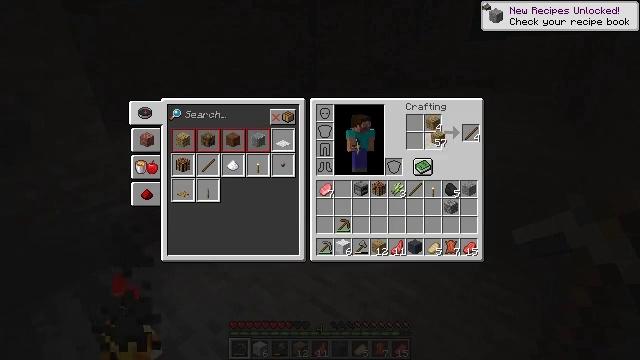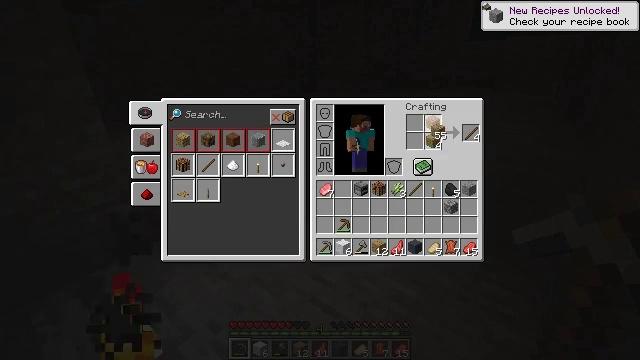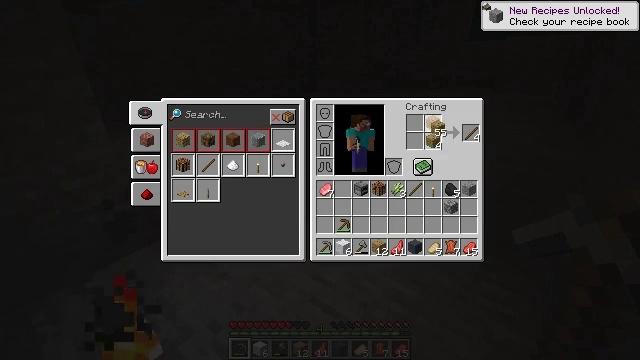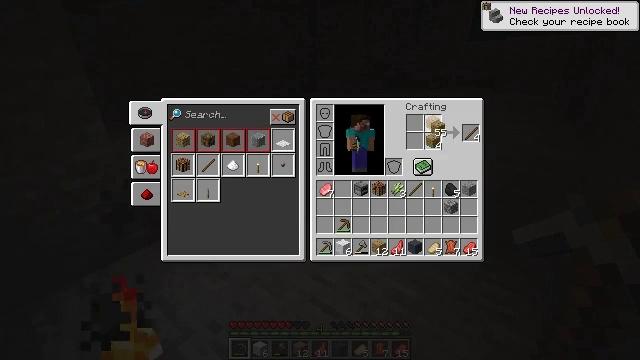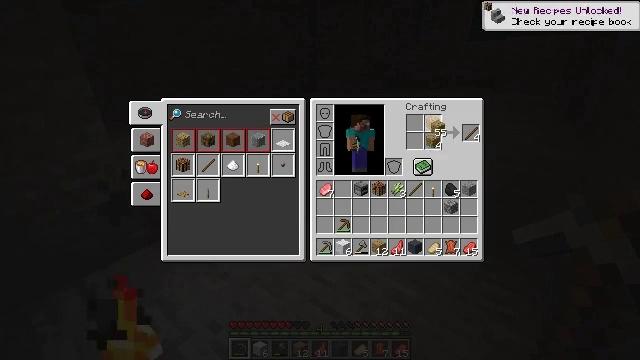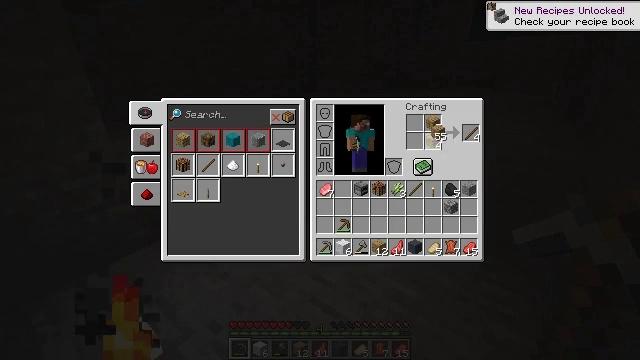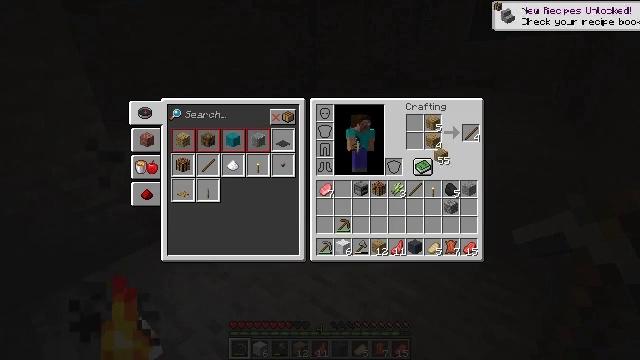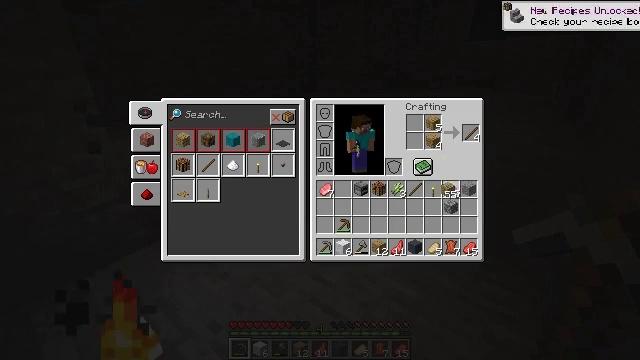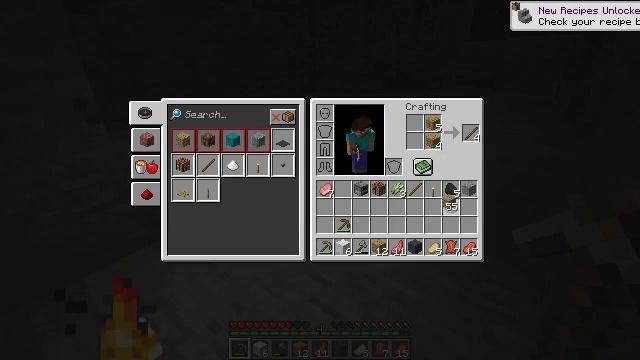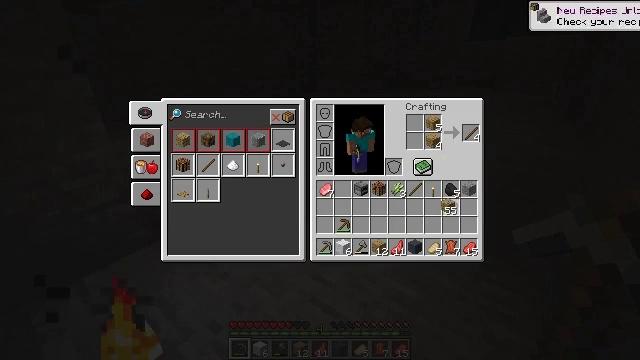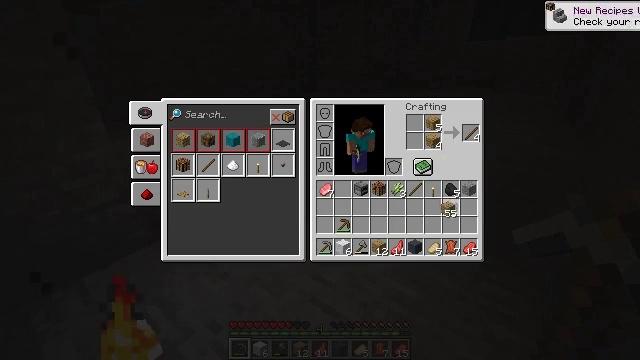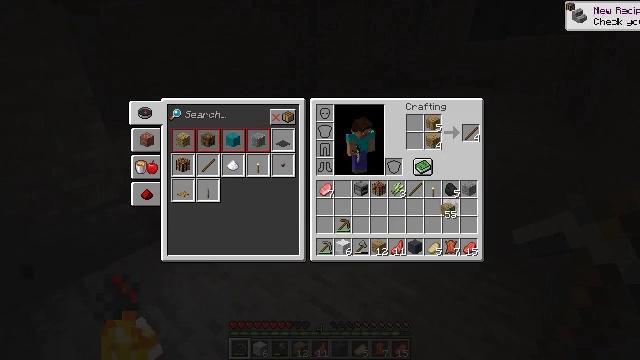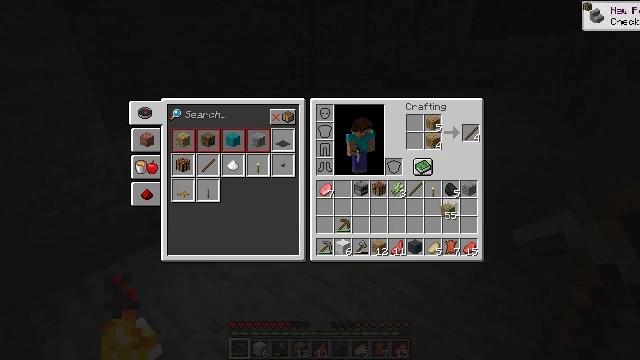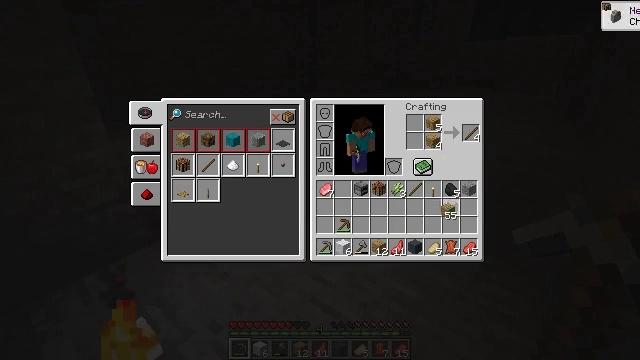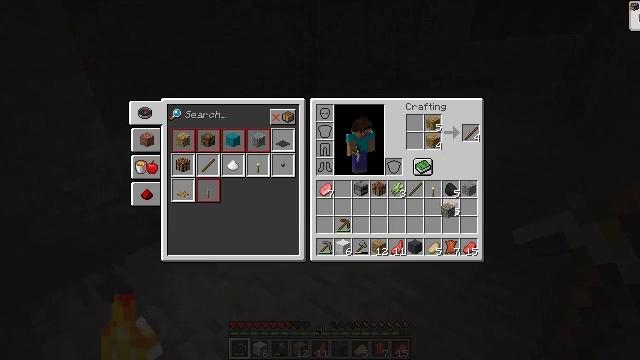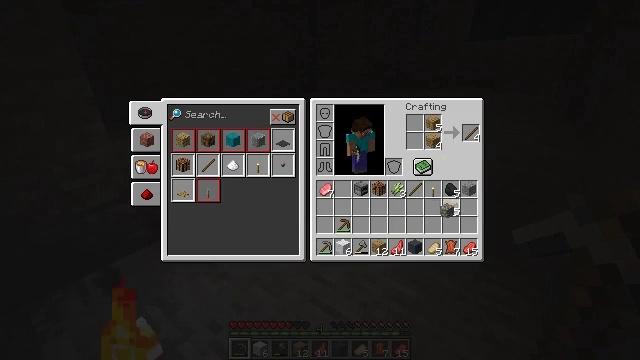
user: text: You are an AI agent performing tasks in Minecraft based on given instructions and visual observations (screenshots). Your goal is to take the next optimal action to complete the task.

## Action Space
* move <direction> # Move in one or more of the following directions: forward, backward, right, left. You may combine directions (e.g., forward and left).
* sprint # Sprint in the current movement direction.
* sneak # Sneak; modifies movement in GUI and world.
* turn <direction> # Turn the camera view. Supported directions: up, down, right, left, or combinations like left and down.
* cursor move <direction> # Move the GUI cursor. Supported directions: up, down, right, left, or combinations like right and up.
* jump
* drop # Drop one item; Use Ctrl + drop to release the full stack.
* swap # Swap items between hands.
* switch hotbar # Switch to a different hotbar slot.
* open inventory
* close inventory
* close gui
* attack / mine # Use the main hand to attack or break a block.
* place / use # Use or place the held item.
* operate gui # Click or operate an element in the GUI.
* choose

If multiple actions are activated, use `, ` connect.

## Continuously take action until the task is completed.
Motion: motion action
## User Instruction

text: Use two wooden planks to make sticks.
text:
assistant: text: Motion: cursor move up, choose
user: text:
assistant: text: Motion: choose
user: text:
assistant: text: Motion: choose
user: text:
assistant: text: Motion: no_op
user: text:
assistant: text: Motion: no_op
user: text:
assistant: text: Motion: cursor move down
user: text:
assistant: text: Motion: cursor move right and down
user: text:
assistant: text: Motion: cursor move down
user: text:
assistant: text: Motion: no_op
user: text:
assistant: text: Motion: operate gui
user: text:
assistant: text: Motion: operate gui
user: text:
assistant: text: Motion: operate gui
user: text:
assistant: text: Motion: operate gui
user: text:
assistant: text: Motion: no_op
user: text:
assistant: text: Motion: no_op
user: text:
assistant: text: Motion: no_op
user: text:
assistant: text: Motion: no_op
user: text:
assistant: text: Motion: cursor move up
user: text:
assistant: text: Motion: cursor move up
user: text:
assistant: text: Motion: no_op
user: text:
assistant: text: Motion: no_op
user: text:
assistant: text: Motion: cursor move down
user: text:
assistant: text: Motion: cursor move down
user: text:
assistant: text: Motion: no_op
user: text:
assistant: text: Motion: no_op
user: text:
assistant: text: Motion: no_op
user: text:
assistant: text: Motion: no_op
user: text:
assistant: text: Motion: no_op
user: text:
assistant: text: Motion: no_op
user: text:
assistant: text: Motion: operate gui